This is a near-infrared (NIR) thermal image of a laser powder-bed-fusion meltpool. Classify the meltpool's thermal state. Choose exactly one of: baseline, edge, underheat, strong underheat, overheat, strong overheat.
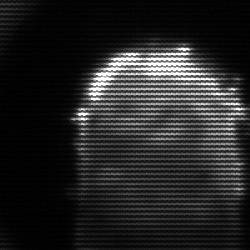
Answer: baseline